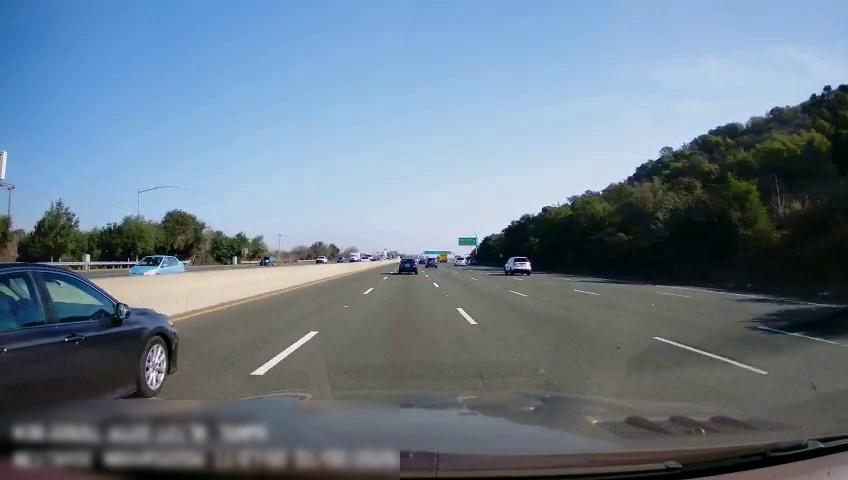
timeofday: Day
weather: Sunny
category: Drivable Space
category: Vehicles | SUV
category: Vehicles | SUV
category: Vehicles | Truck
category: Vehicles | SUV
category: Vehicles | Van
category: Vehicles | Car
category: Vehicles | Car
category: Vehicles | Car
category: Vehicles | Truck
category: Vehicles | Truck
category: Lanes | Alternate Lane
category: Lanes | Current Lane
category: Lanes | Current Lane
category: Lanes | Alternate Lane
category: Lanes | Alternate Lane
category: Lanes | Alternate Lane
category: Lanes | Alternate Lane
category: Traffic | Signs
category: Traffic | Signs
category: Traffic | Signs